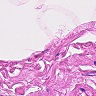
Metastatic tissue present: no